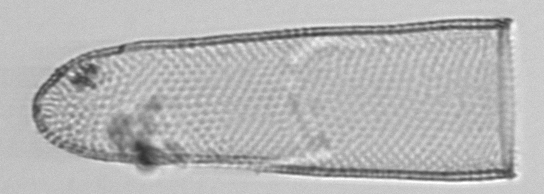
Label: Favella